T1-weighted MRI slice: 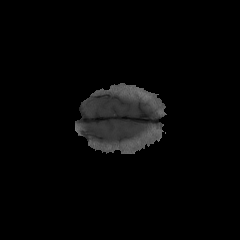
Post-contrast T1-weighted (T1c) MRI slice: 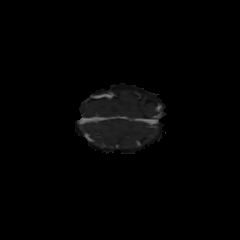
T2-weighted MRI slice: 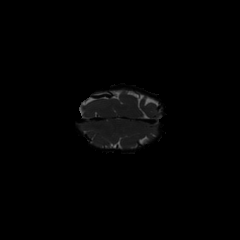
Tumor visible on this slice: no